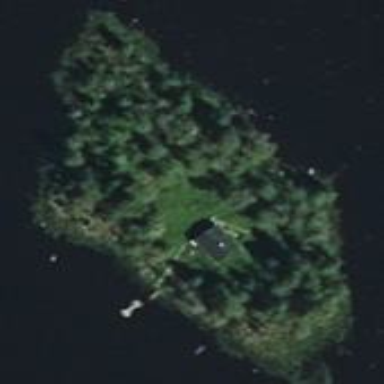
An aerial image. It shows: Islet.